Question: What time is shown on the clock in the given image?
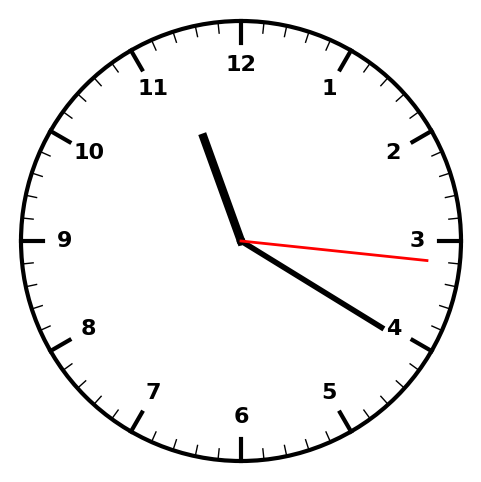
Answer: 11:20:16